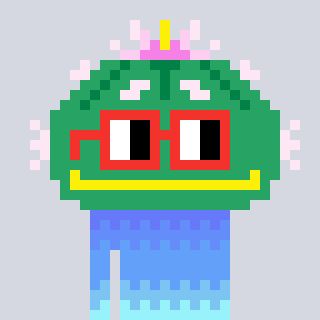
a pixel art character with square red glasses, a peyote-shaped head and a orange-colored body on a cool background